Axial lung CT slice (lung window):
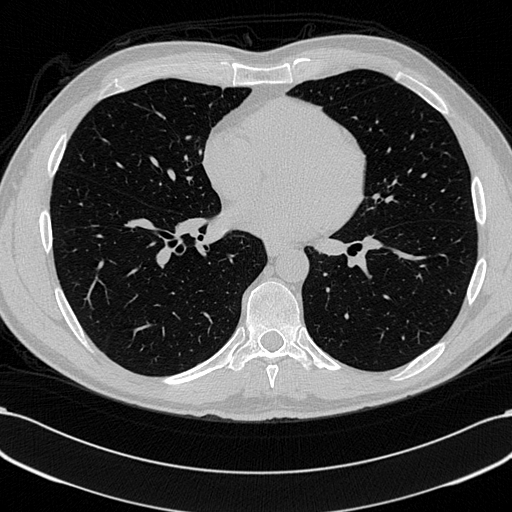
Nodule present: no